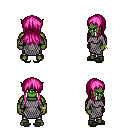
a pixel art fantasy rpg character, male body template, orc, green skin, chain mail, metal pants, pink unkempt hairstyle, bracelets, gray slippers, four views (front, back, left, right), 2x2 character sprite sheet, small pixel art, hard edges, no anti-aliasing